Question: I have a QTabWidget with a background gradient and two problems.
1. How dow I remove the anoying outline around the active tab (see image)? I tried "outline: none" like with push buttons but it does not seem to have an effect.
2. How do I style disabled tabs? I tried :disabled and :!enabled but both do not work. // Edit: This works with :disabled but not with all properties. Seems like I tried the only not supported.

The qt documentation was no help. Google either. :-(
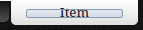
Answer: It seems that the focus rectangle is handled by the 'QStyle' (not to be confused with style sheets) that is in use. You can write a 'QStyle' subclass and apply that to your to your 'QTabWidget'. The subclass should override the 'drawControl()' method and do nothing if it is currently drawing the focus rectangle.
The subclass would look something like this:
'''
#ifndef NOFOCUSRECTSTYLE_H
#define NOFOCUSRECTSTYLE_H
#include <QWindowsVistaStyle> // or the QStyle subclass of your choice
class NoFocusRectStyle : public QWindowsVistaStyle
{
public:
NoFocusRectStyle();
protected:
void drawControl(ControlElement element, const QStyleOption *option,
QPainter *painter, const QWidget *widget = 0) const;
};
#endif // NOFOCUSRECTSTYLE_H
'''
'''
#include "NoFocusStyle.h"
NoFocusRectStyle::NoFocusRectStyle()
{
}
void NoFocusRectStyle::drawControl(ControlElement element,
const QStyleOption *option, QPainter *painter,
const QWidget *widget) const
{
if(element == CE_FocusFrame)
return;
QWindowsVistaStyle::drawControl(element, option, painter, widget);
}
'''
Somewhere in your form's intializer/constructor you would apply the custom style subclass to the tab widget:
'''
ui->tabWidget->setStyle(new NoFocusRectStyle());
'''
This should allow your style sheets to continue to work.
It would be nice if there was an easier way to do this but I couldn't find one :)